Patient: sex M, age 78
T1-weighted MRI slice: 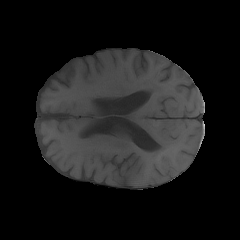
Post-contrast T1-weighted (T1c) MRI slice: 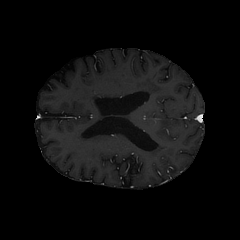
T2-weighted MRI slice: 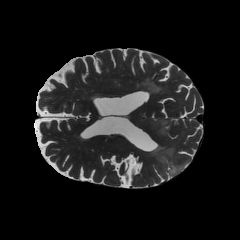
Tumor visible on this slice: yes
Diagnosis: Glioblastoma, IDH-wildtype
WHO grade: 4